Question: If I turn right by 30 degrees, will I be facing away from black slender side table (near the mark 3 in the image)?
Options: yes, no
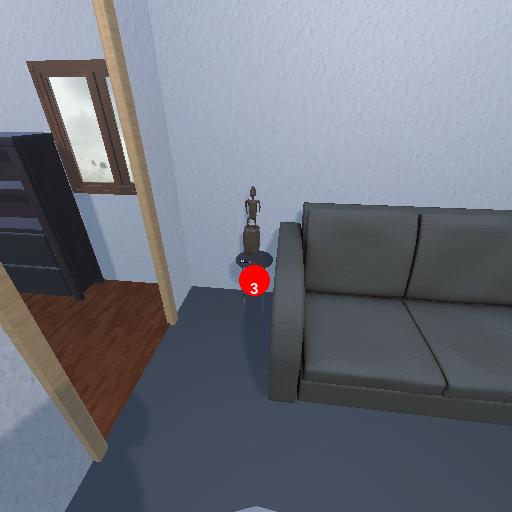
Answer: yes